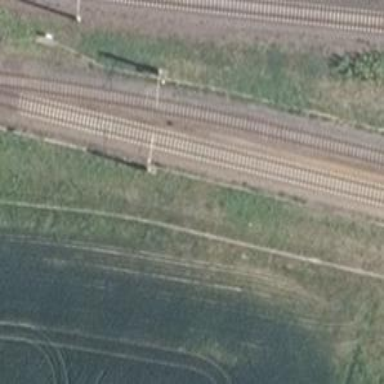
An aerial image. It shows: Railway signal.